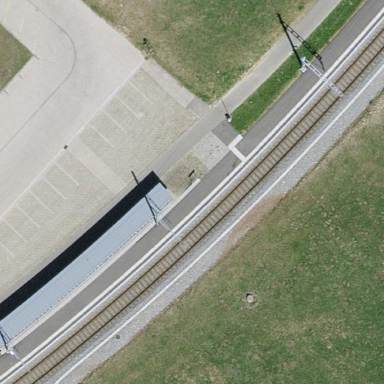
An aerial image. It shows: Platform for public transport at railway station.